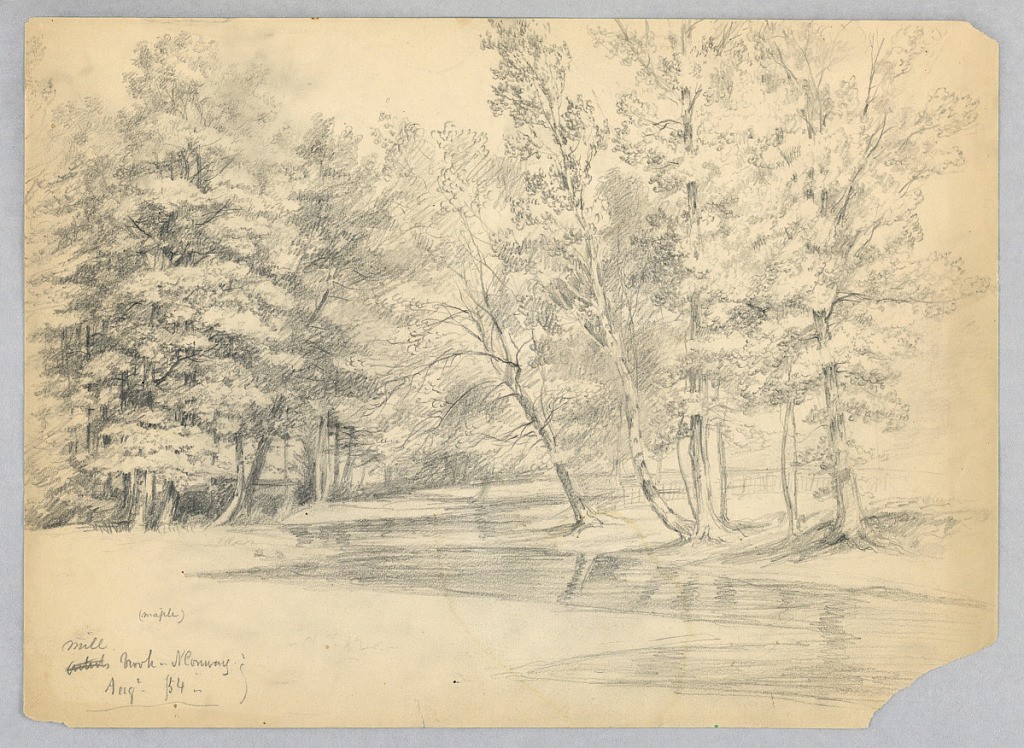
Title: Mill Brook, North Conway, New Hampshire
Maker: Daniel Huntington, American, 1816–1906
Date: August 1854
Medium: Graphite on paper
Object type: Drawing
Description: Winding brook at center, curving towards right. Meadow at lower left, with birch and maple trees at right. Verso: Light sketches of bluffs, upper left, with trees and rocks below, left and right.